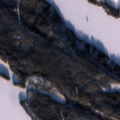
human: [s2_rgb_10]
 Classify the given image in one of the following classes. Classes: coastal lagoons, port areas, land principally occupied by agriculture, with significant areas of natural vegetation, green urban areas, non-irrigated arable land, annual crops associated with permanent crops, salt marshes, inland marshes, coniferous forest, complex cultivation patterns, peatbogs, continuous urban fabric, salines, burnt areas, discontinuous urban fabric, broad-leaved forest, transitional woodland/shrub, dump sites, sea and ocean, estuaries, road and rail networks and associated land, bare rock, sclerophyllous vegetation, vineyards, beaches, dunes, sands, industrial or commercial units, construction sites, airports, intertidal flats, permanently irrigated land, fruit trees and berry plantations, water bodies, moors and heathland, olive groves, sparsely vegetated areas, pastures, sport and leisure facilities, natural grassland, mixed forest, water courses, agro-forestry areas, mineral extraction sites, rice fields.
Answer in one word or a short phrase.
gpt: coniferous forest, mixed forest, water bodies